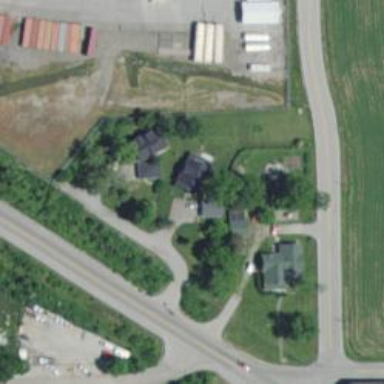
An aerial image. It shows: Residential driveway designated as service road.